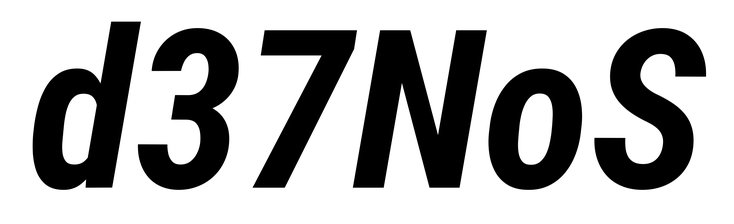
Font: Roboto-Italic_Condensed_Bold_Italic